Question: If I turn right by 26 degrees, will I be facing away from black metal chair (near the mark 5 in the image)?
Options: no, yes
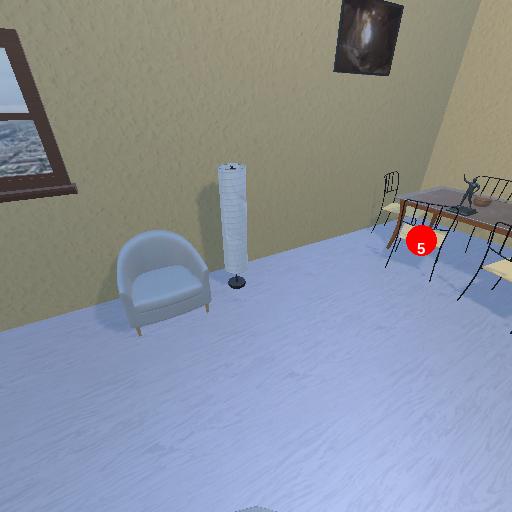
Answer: no